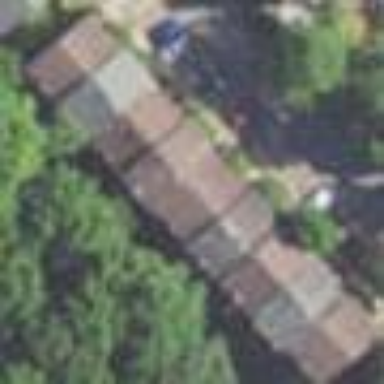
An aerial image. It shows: Terrace building.